Question:
I am using the above given popup in my windows phone 8 application. My issue is for the black color list item, it is not possible to differentiate the item from other items. So my question is how i can put a rounded white border to this particular black list item.
Here is the template what i am using in my application.
'''
<DataTemplate x:Key="ColorListTemplate">
<Grid Height="70" Margin="0,0,0,5" toolkit:TiltEffect.IsTiltEnabled="True">
<StackPanel Orientation="Horizontal">
<Ellipse Height="52" Width="52" Fill="{Binding SelectedColor}"/>
<TextBlock Text="{Binding ColorName}" Margin="32,0" FontSize="34" Style="{StaticResource NormalText}"/>
<CheckBox IsChecked="{Binding CheckedStatus}" Style="{StaticResource CheckBoxStyle}" IsHitTestVisible="False"/>
</StackPanel>
</Grid>
</DataTemplate>
'''
Anyone please help me to design my requirement.
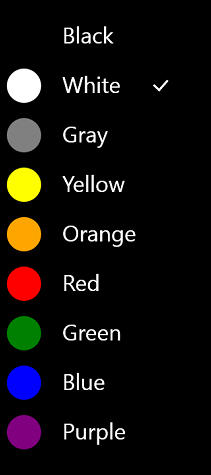
Answer: You could set a colored 'Stroke' on the 'Ellipse' elements to make it stand out on the black background.
Example:
'''
<Ellipse Height="52" Width="52" Fill="{Binding SelectedColor}" Stroke="White" StrokeThickness="1"/>
'''